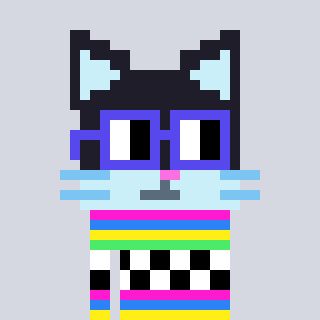
a pixel art character with square blue glasses, a cat-shaped head and a bege-colored body on a cool background